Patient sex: F
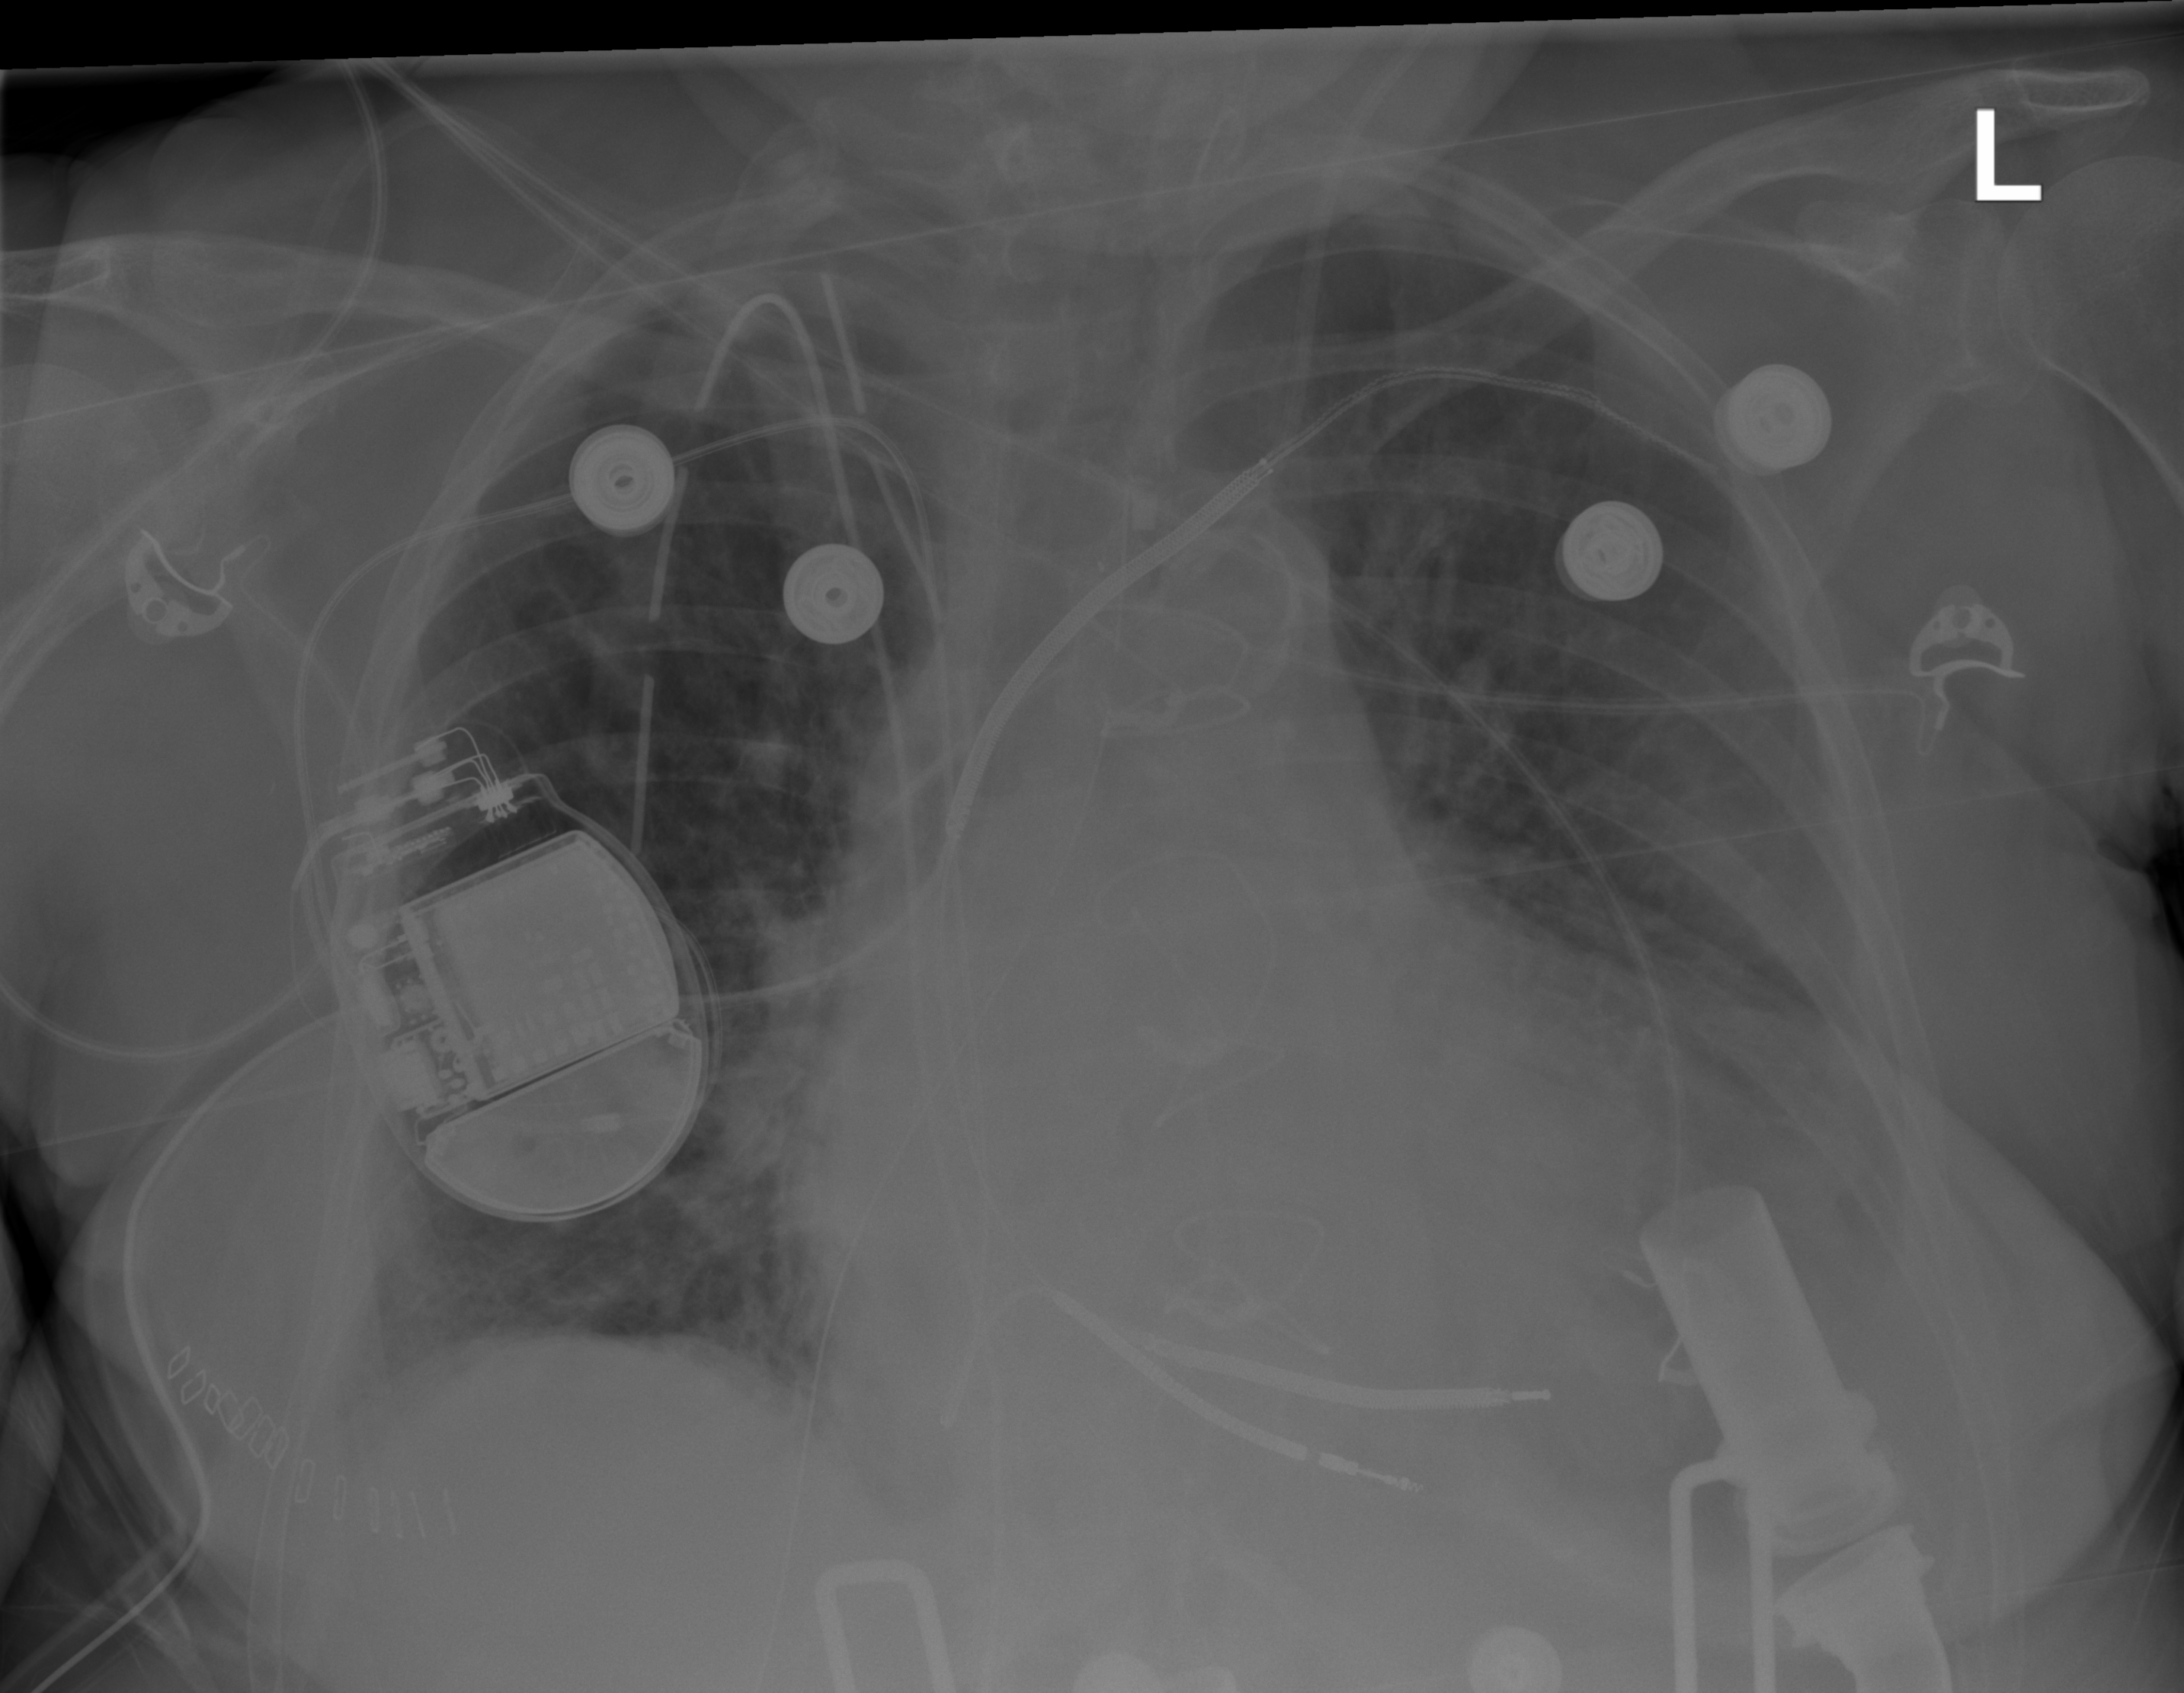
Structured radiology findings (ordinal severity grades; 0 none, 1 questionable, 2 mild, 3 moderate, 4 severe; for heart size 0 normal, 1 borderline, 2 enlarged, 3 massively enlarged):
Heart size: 2
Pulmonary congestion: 2
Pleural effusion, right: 1
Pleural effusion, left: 2
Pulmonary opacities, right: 2
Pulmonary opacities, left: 2
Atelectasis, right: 2
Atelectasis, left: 2